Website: crate-barrel
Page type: payment
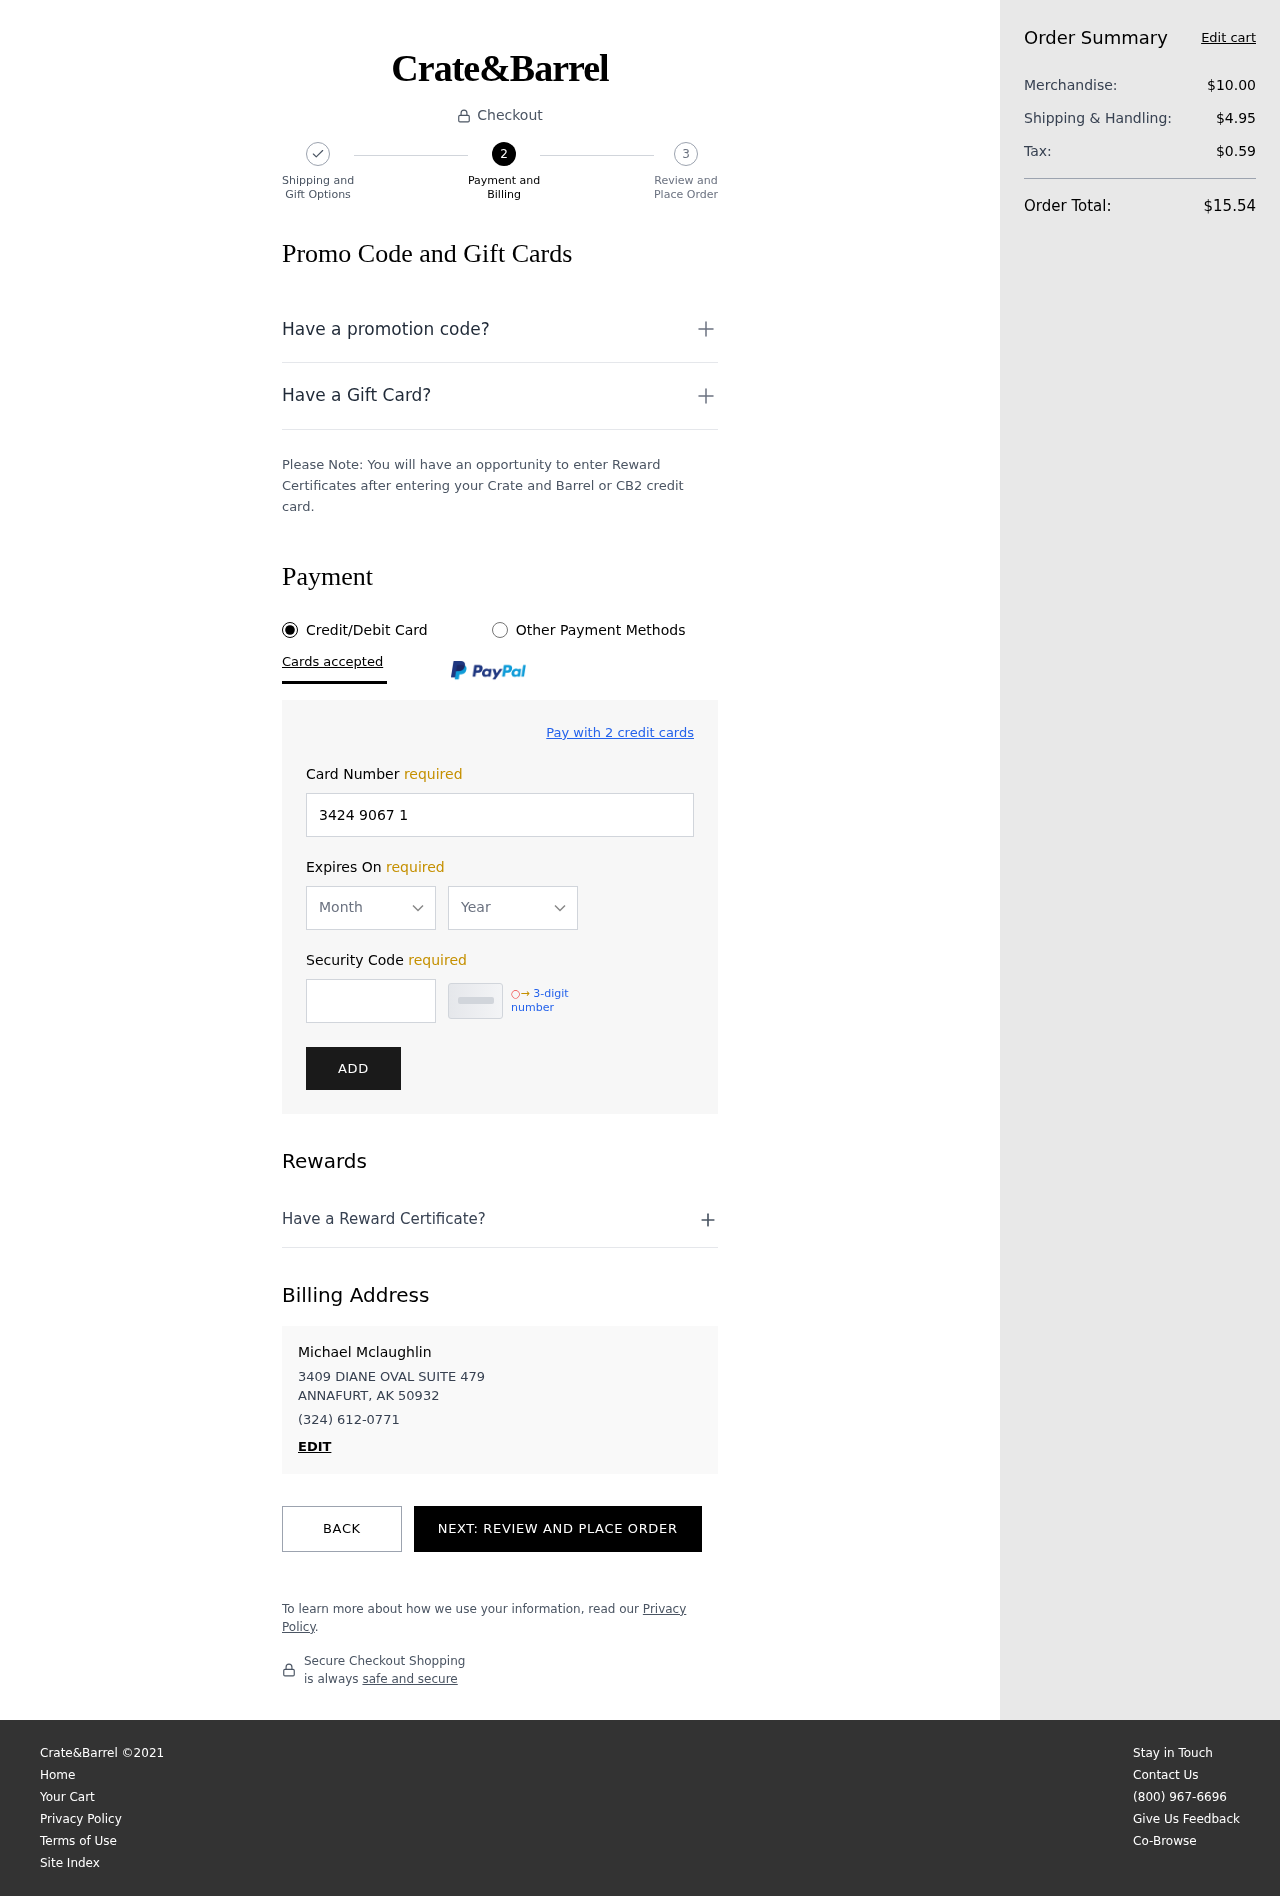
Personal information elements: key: PII_CARD_EXPIRY_MONTH
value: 03
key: PII_CARD_EXPIRY_YEAR
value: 30
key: PII_CITY_STATE_ZIP
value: ANNAFURT, AK 50932
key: PII_FULLNAME
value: Michael Mclaughlin
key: PII_PHONE
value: (324) 612-0771
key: PII_STREET
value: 3409 DIANE OVAL SUITE 479
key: PII_CARD_NUMBER
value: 3424 9067 1612 489
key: PII_CARD_CVV
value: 3071
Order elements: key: ORDER_SUBTOTAL
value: $10.00
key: ORDER_SHIPPING_COST
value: $4.95
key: ORDER_TAX
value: $0.59
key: ORDER_TOTAL
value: $15.54